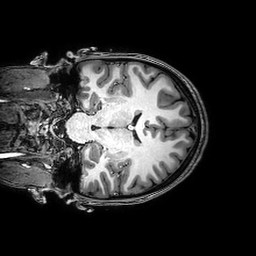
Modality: T1w
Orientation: coronal
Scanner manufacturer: philips
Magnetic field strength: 3 T
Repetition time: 0.008145 s
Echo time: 0.00373 s